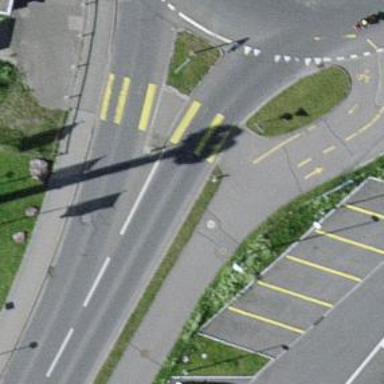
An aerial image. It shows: Uncontrolled zebra crossing with pedestrian island.